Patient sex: F
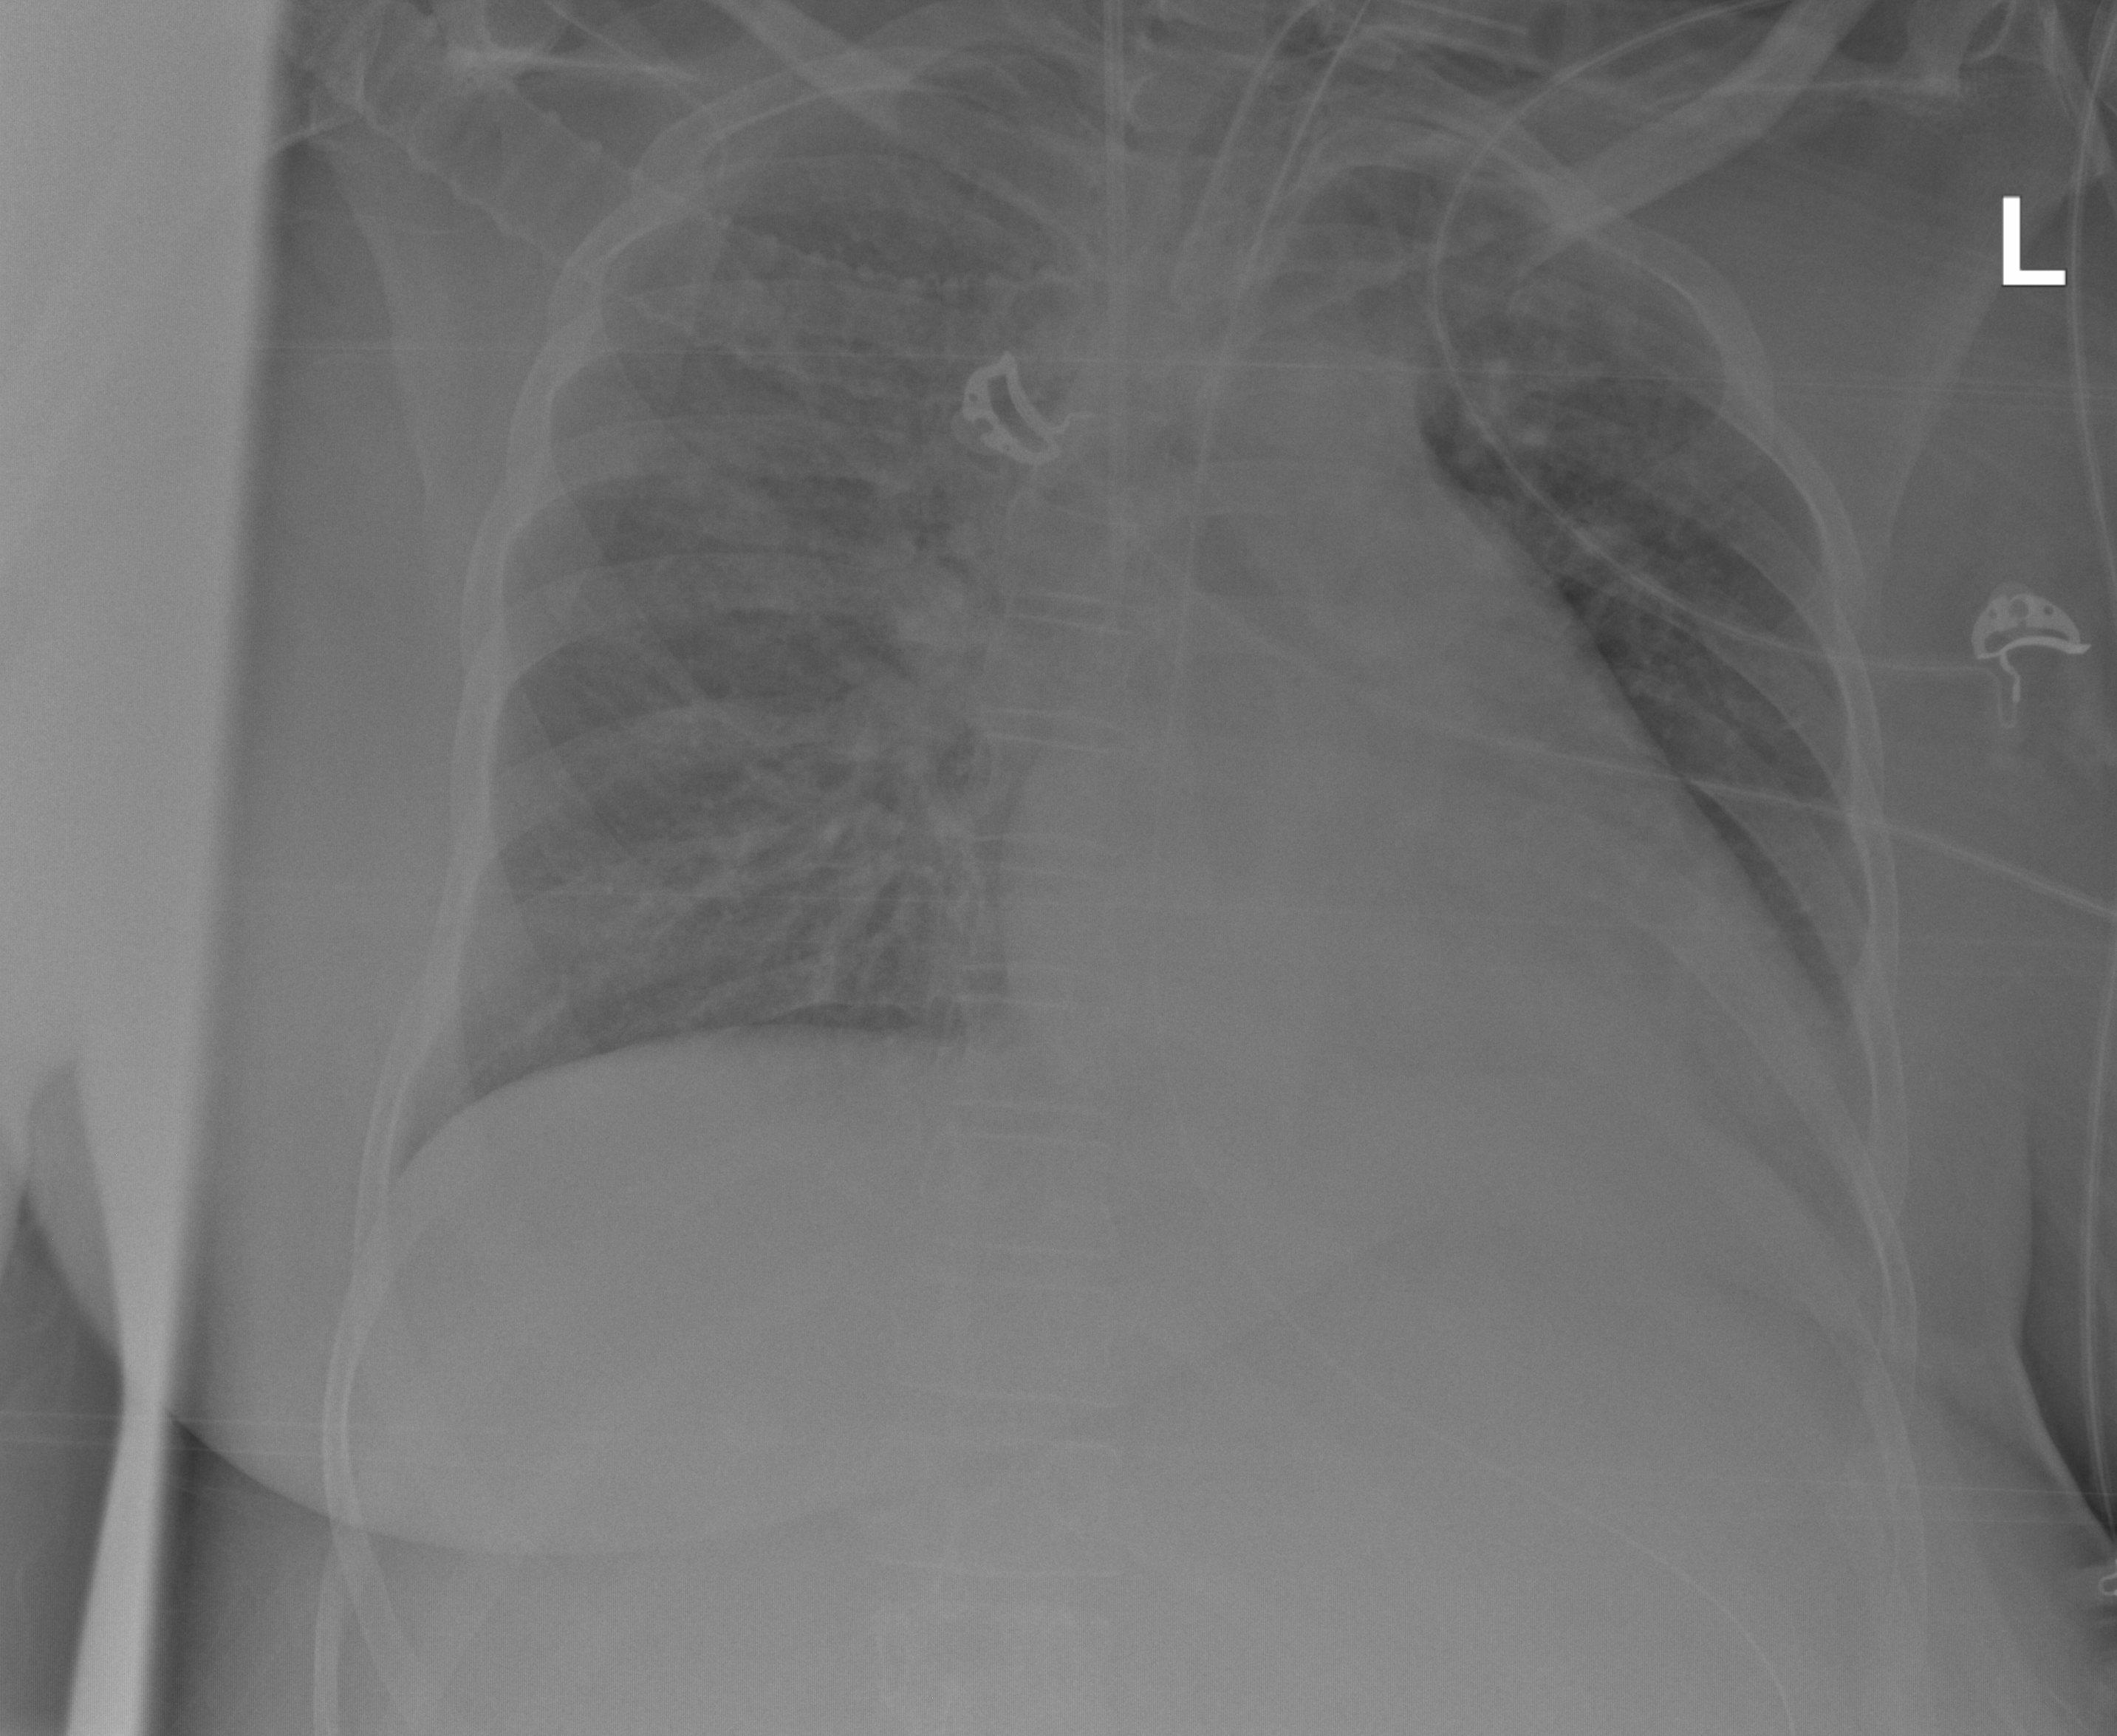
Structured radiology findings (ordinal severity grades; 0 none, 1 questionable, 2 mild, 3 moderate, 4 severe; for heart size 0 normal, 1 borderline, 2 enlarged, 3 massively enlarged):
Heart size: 2
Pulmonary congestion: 2
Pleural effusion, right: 0
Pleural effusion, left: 0
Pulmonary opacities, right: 2
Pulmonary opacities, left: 1
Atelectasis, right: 0
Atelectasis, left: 0